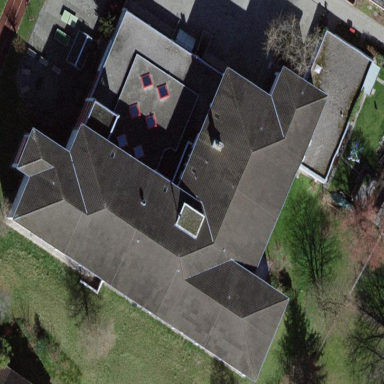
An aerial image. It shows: School building.